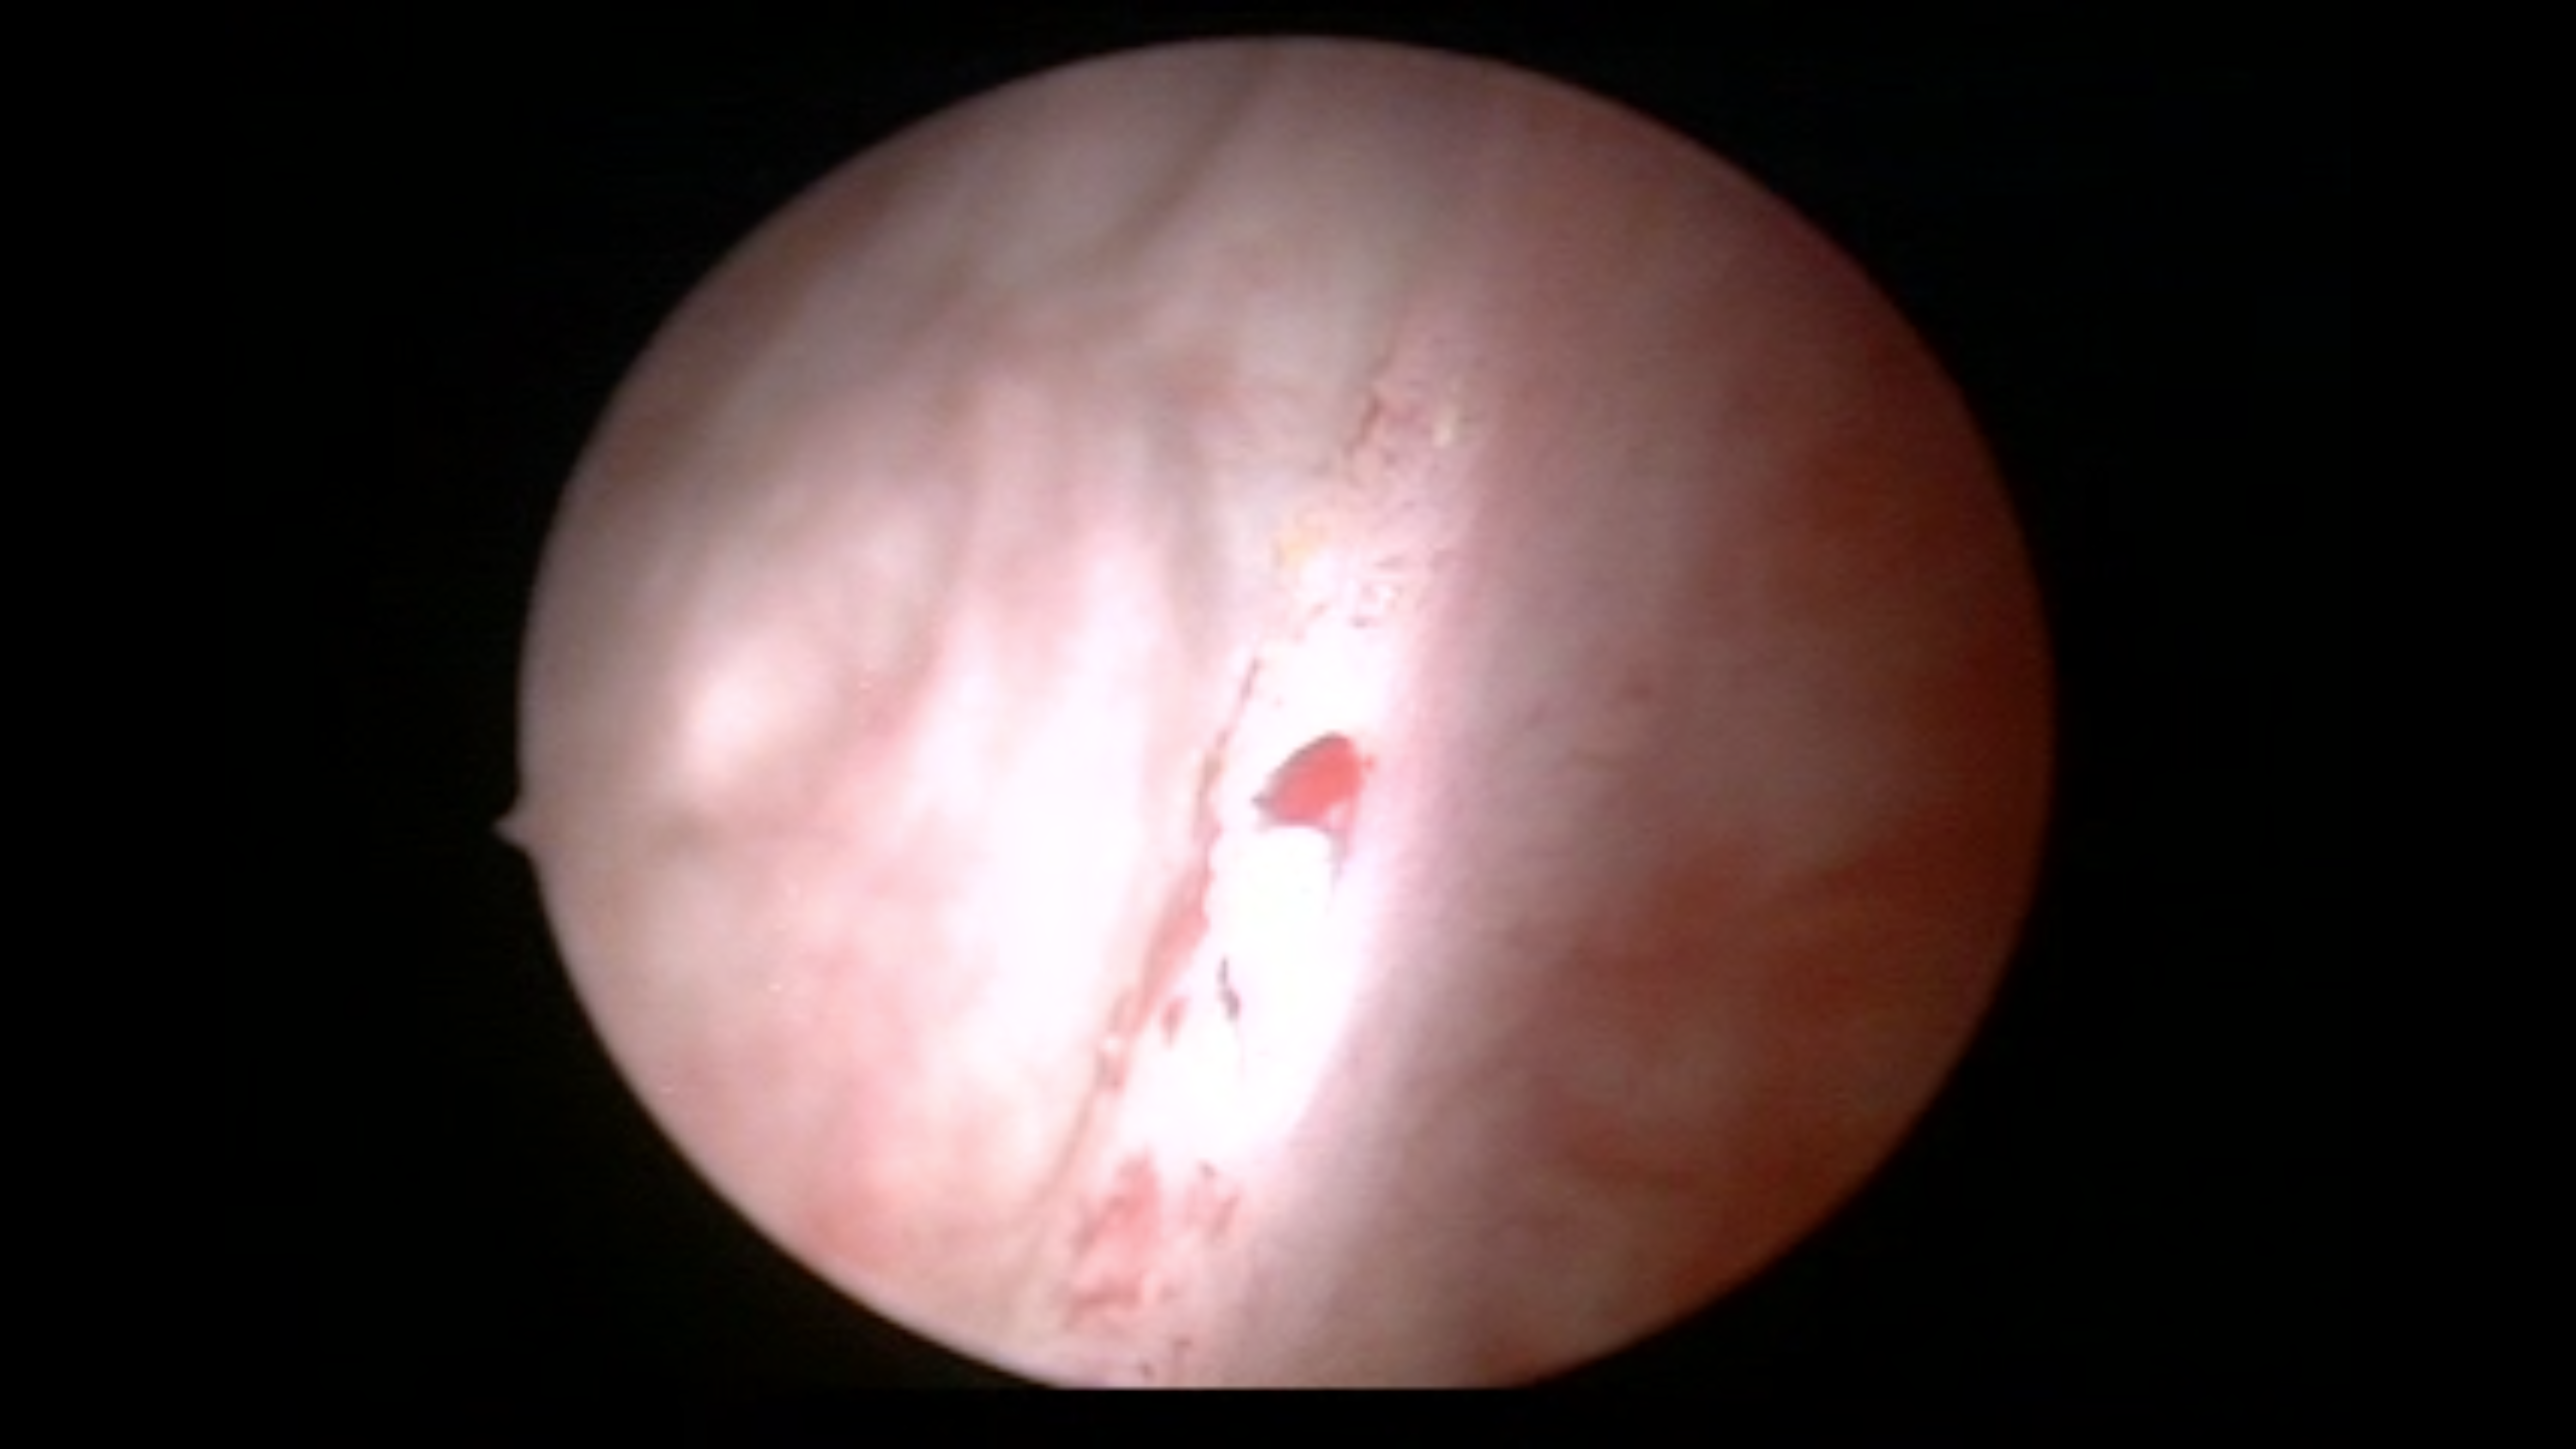
Modality: WLC
Class: Malignant
Subclass: HighGradePapillary
Lesion: L3
Stage: T1
Morphology: Non-papillary
Bladder cancer association: Yes